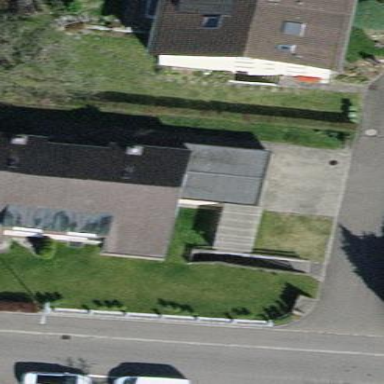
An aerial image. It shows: Building with tiled roof.